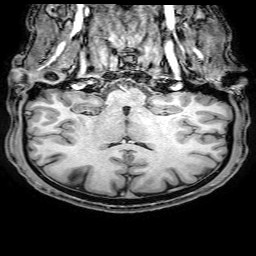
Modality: T1w
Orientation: sagittal
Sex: male
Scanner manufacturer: philips
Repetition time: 0.008158 s
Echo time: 0.00377 s